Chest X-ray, AP view. Patient: 47 years old, sex M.
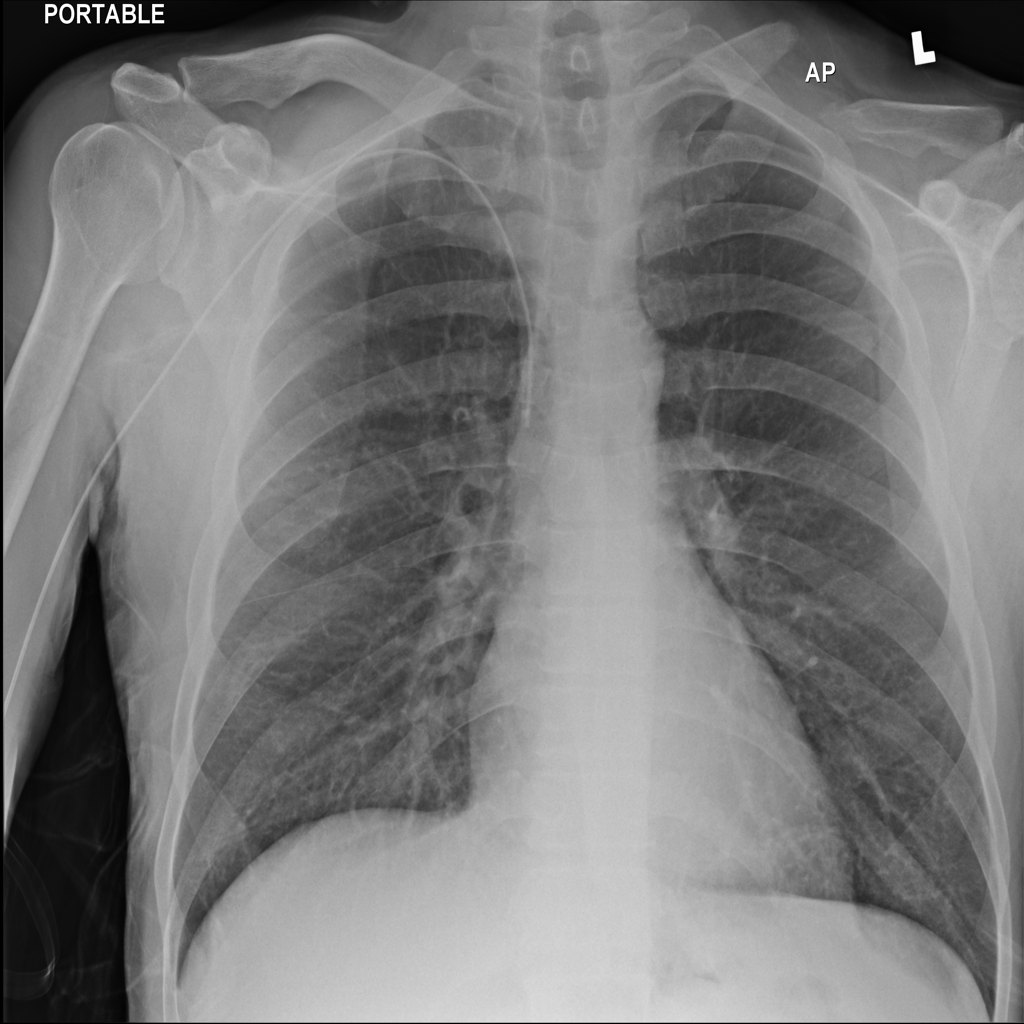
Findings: No Finding